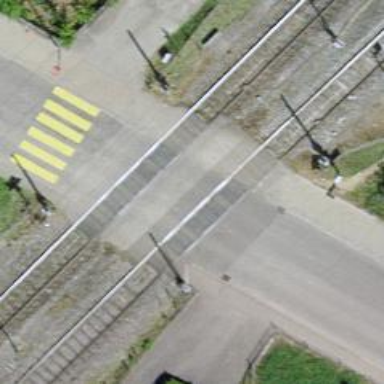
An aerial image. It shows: Level crossing along the railway.